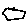
Label: hexagon